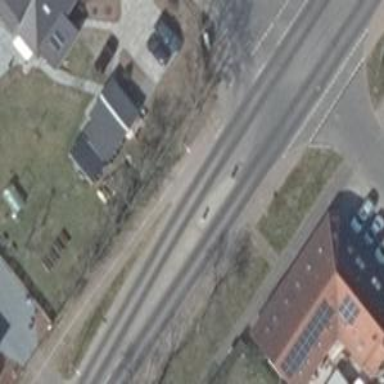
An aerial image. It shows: Unmarked footway crossing with pedestrian island.